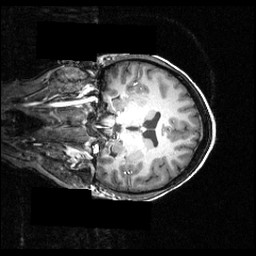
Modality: T1w
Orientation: coronal
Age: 24
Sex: female
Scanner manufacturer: siemens
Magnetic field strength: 3.951 T
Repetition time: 1.5 s
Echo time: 0.00335 s